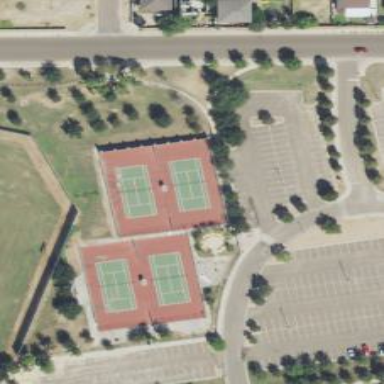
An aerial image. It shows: Tennis court on pitch designated for leisure land.